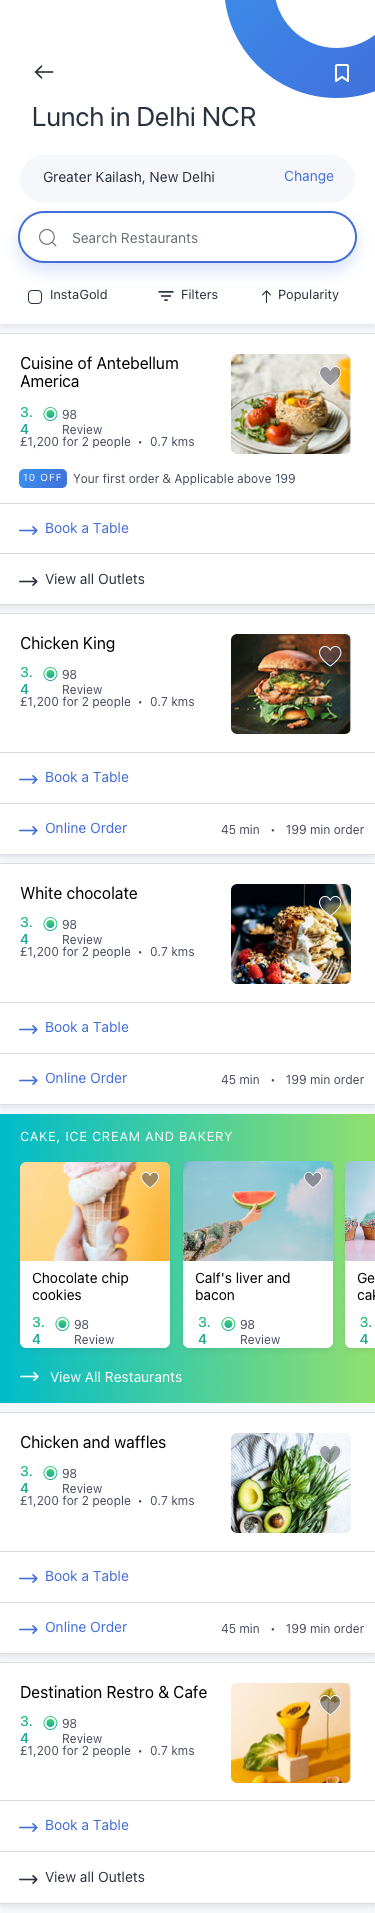
Text in this UI design:
Book a Table

Online Order
45 min   •   199 min order
Chicken King
98 Review
3.4
£1,200 for 2 people  •  0.7 kms
Book a Table

Online Order
45 min   •   199 min order
White chocolate
98 Review
3.4
£1,200 for 2 people  •  0.7 kms
View all Outlets
Book a Table

Destination Restro & Cafe
98 Review
3.4
£1,200 for 2 people  •  0.7 kms
Book a Table

View all Outlets
10 OFF
Your first order & Applicable above 199
Cuisine of Antebellum America
98 Review
3.4
£1,200 for 2 people  •  0.7 kms
Book a Table

Online Order
45 min   •   199 min order
Chicken and waffles
98 Review
3.4
£1,200 for 2 people  •  0.7 kms
View All Restaurants
Cake, Ice Cream and Bakery
98 Review
3.4
Chocolate chip cookies
3.4
German chocolate cake
98 Review
3.4
Calf's liver and bacon
Lunch in Delhi NCR
Filters
Popularity
InstaGold
Greater Kailash, New Delhi
Change
Search Restaurants